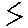
Label: zigzag